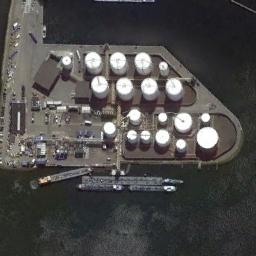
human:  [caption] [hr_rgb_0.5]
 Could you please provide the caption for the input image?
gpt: In the open space surrounded by water there are many neatly arranged storage tanks of different sizes .

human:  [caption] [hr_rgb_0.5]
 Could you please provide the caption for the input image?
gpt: There are many storage tanks on the bare land next to the water .

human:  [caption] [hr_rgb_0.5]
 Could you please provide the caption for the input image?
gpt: There are several buildings beside the storage tanks .

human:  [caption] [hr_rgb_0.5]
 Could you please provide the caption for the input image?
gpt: The storage tanks here are half white and half black .

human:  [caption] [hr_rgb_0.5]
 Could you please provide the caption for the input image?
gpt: There are some white storage tanks of different sizes beside the harbor .